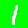
Digit: 1